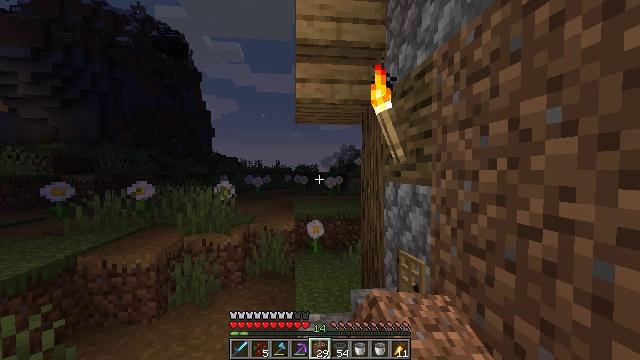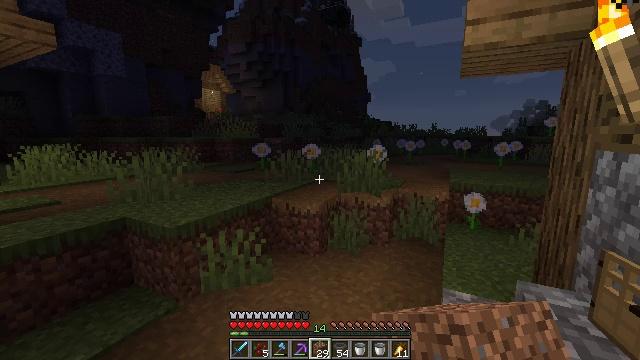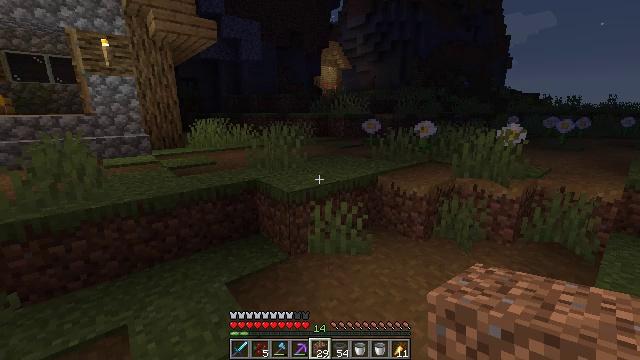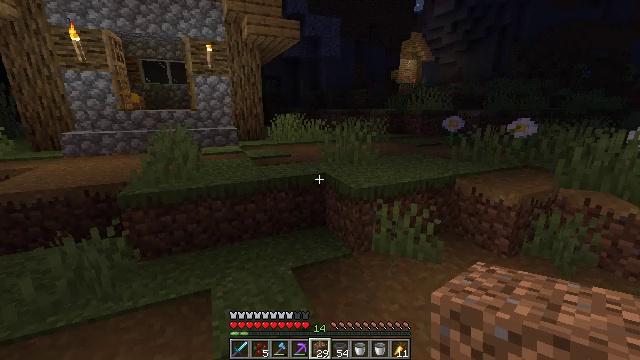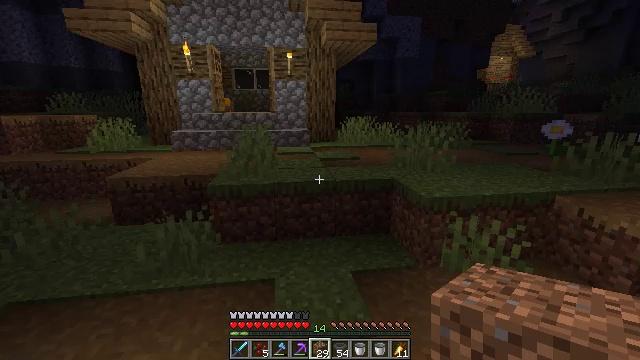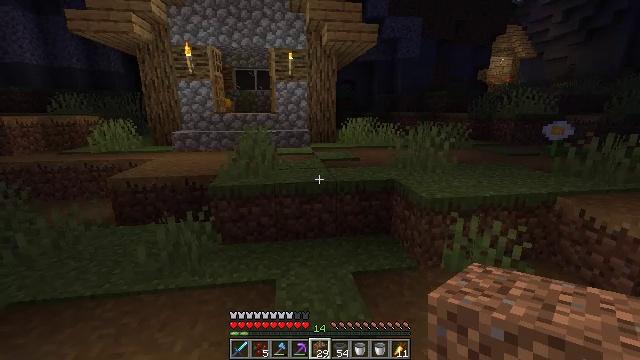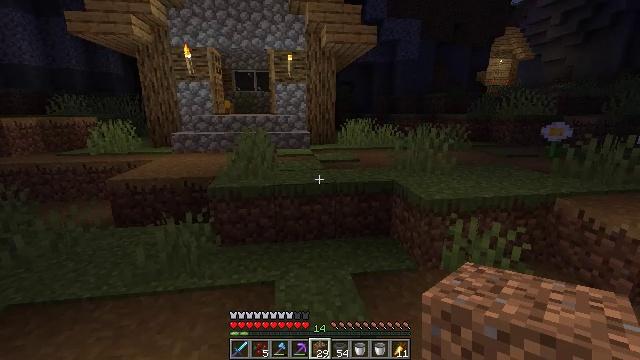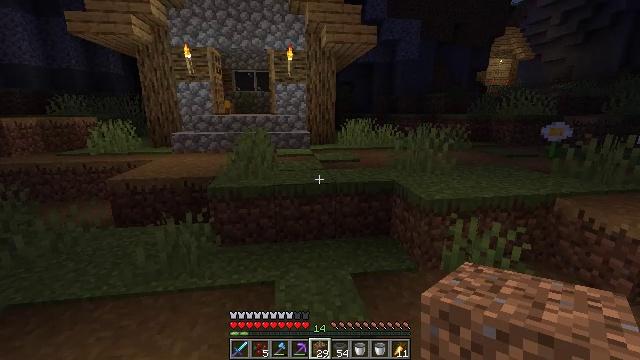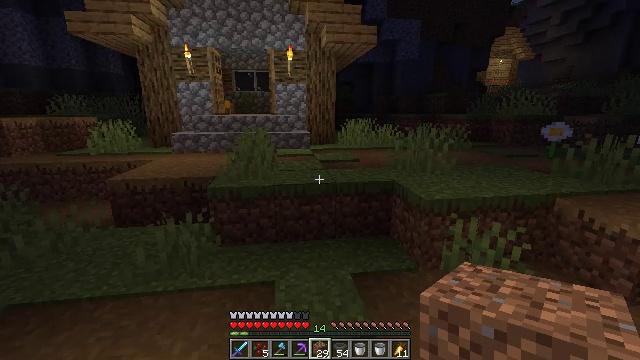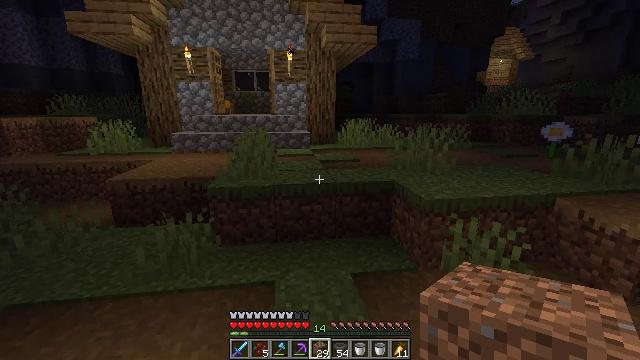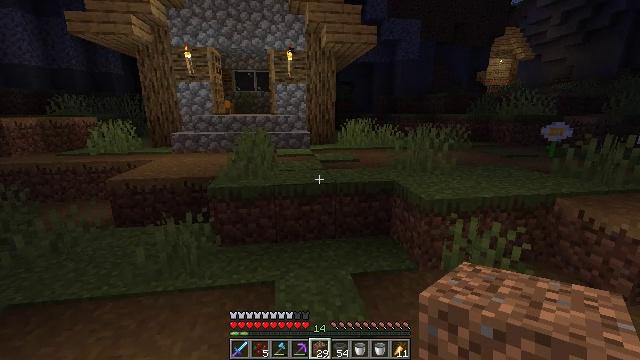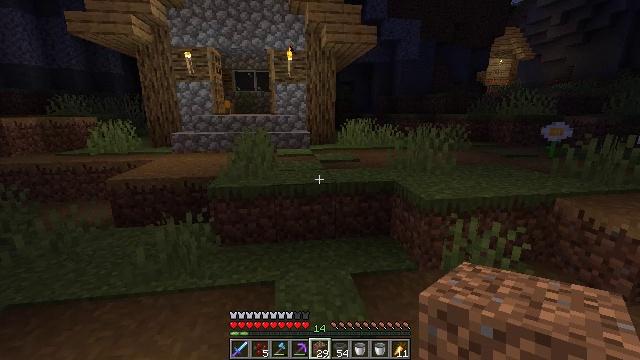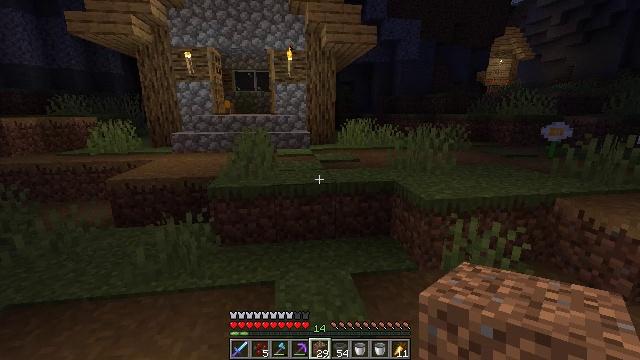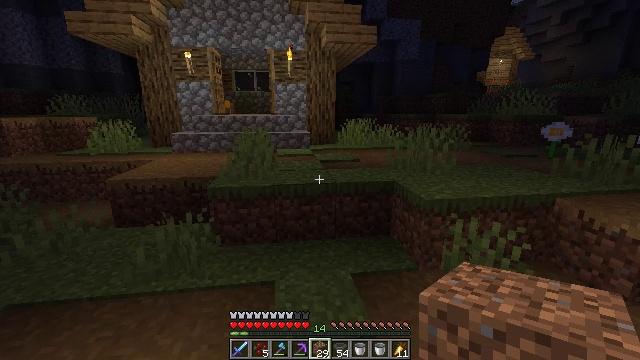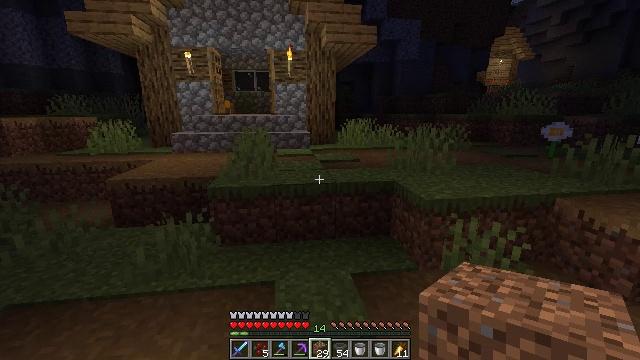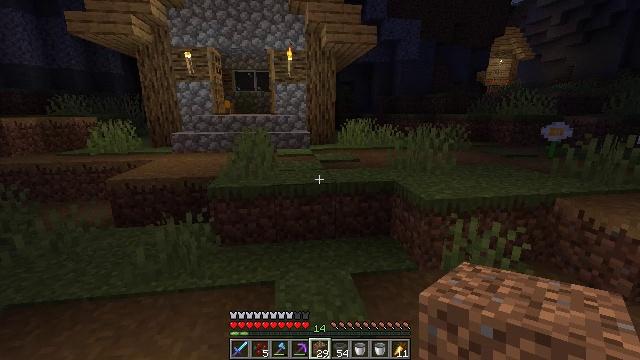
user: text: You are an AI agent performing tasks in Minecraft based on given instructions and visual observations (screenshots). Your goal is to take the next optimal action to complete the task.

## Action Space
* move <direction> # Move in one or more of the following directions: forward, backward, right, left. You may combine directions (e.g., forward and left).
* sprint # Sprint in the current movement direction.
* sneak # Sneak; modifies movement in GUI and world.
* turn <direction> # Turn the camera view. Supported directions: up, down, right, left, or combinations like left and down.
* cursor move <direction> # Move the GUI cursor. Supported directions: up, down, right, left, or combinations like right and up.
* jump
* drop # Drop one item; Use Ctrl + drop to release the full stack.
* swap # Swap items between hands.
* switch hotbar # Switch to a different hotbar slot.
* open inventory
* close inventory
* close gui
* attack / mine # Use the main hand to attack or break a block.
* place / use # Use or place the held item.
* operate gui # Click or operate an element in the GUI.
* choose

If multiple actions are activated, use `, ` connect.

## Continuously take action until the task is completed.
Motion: motion action
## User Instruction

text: Collect the oak door by breaking it.
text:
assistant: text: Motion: turn left and down
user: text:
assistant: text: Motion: turn left and down
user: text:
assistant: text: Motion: turn left
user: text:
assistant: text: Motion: turn left
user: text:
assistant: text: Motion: no_op
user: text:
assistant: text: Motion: no_op
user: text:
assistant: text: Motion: no_op
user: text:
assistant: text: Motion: no_op
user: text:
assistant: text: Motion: no_op
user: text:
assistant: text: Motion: no_op
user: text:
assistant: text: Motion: no_op
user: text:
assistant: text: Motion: no_op
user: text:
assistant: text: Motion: no_op
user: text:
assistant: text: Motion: no_op
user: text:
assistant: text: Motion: no_op
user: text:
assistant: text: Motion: no_op
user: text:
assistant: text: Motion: no_op
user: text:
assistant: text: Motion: move forward
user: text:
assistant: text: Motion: move forward, turn left
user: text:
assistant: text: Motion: move forward, turn left
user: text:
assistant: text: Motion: move forward
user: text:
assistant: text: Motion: move forward, turn left
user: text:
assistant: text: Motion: move forward, sprint
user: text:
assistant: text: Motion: move forward, sprint
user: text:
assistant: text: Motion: move forward, sprint
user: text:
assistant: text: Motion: move forward, sprint
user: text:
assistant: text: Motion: move forward, sprint
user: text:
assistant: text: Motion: move forward, sprint
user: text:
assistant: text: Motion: move forward, turn right
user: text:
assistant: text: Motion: move forward, turn right